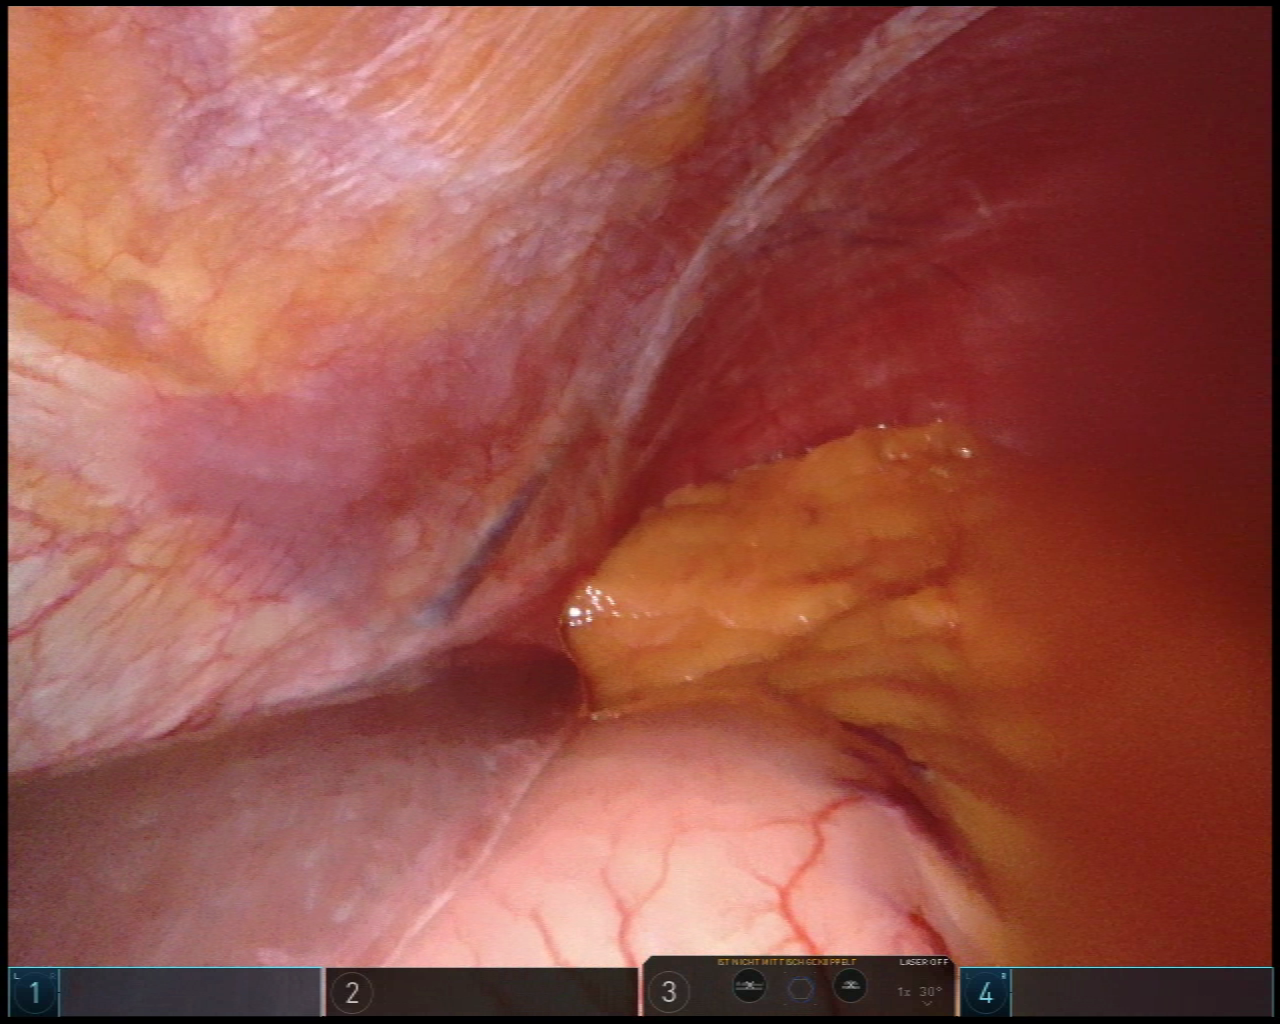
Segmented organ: stomach
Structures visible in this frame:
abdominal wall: yes
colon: no
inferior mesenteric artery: no
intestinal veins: no
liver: yes
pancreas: no
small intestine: no
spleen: no
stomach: yes
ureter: no
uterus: no
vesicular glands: no